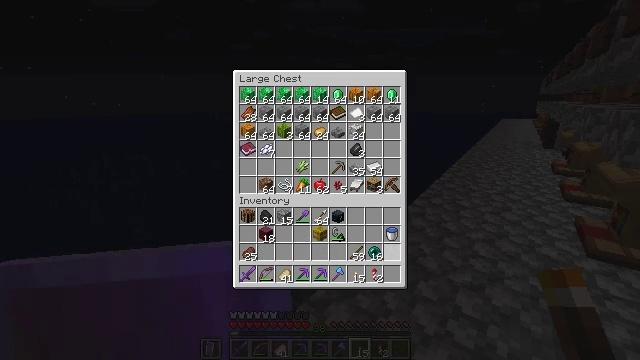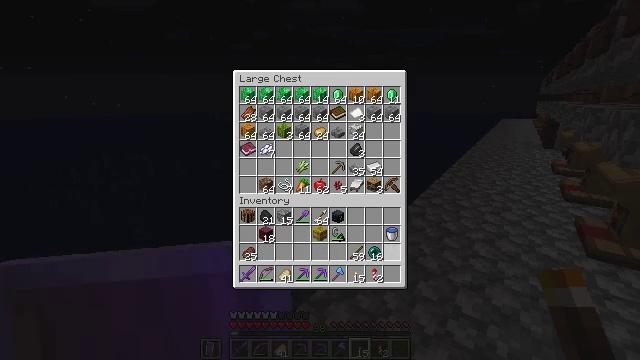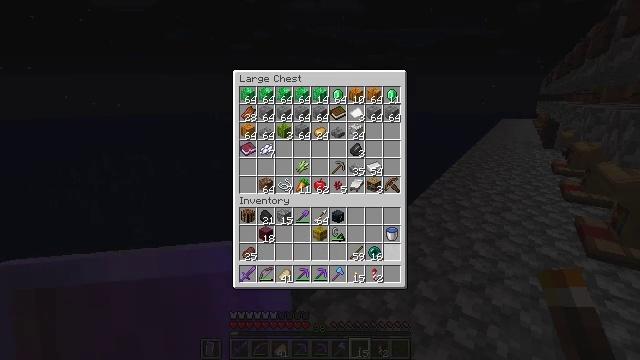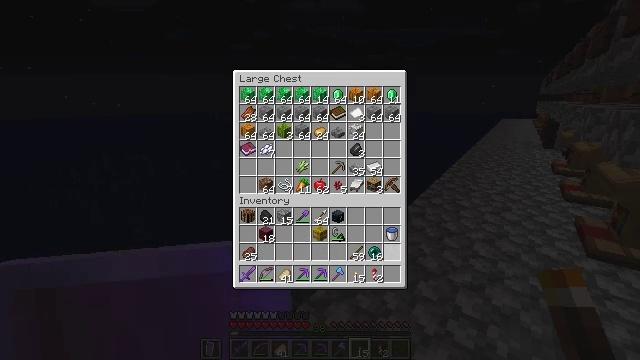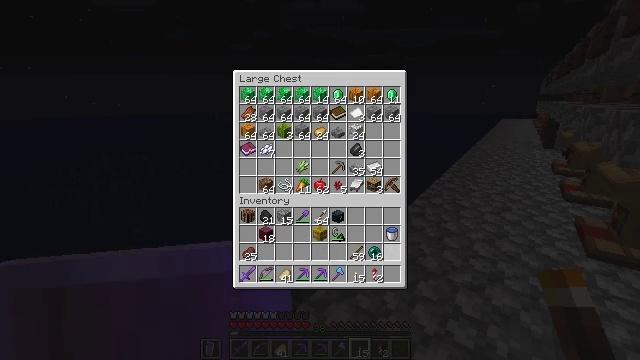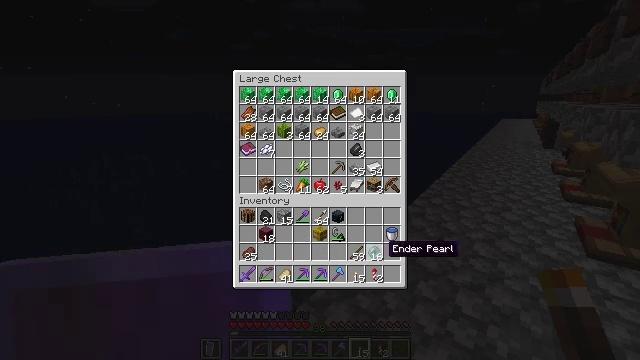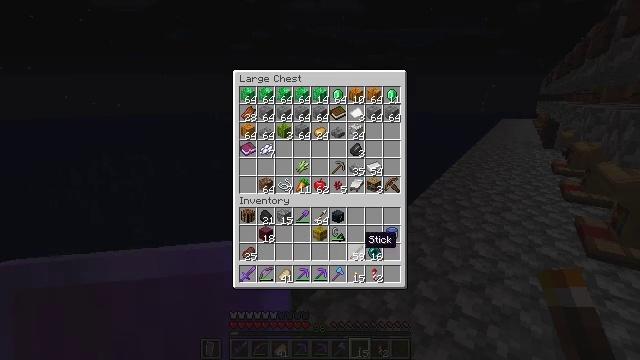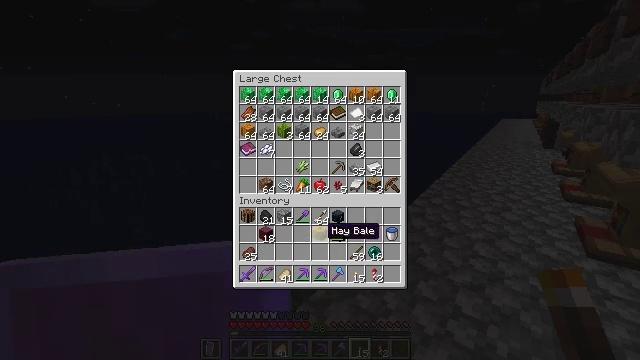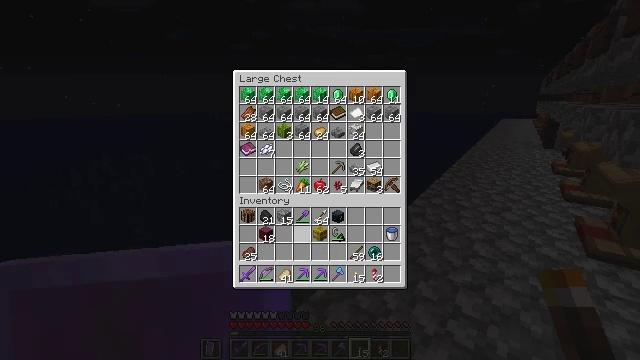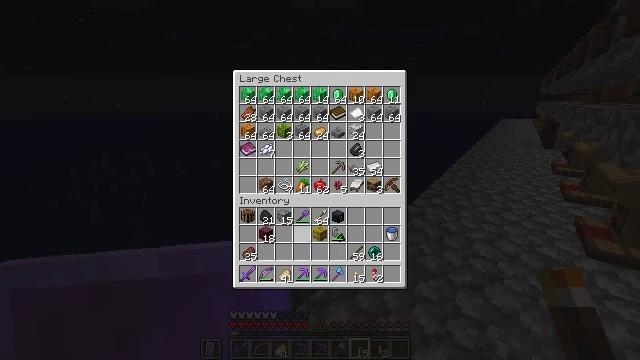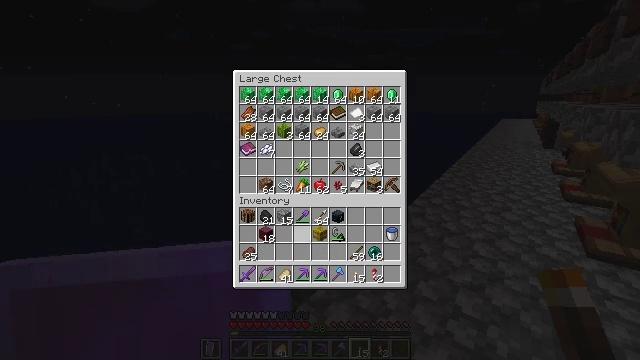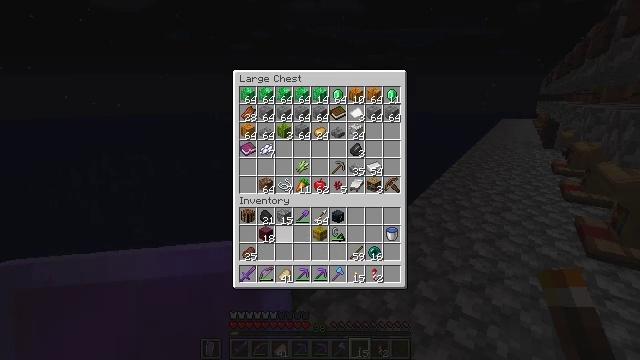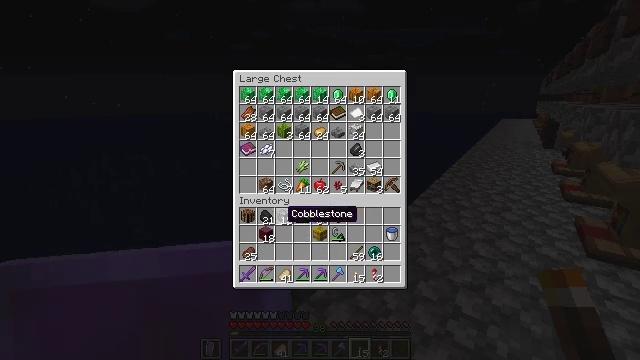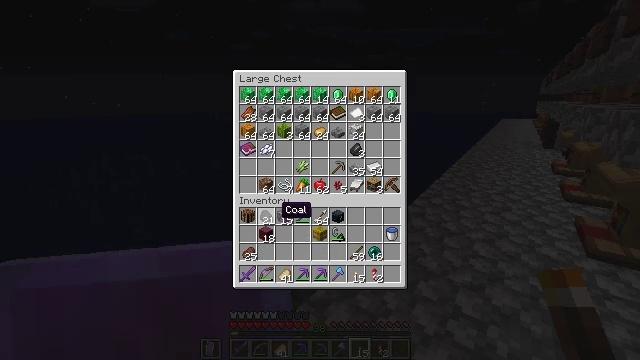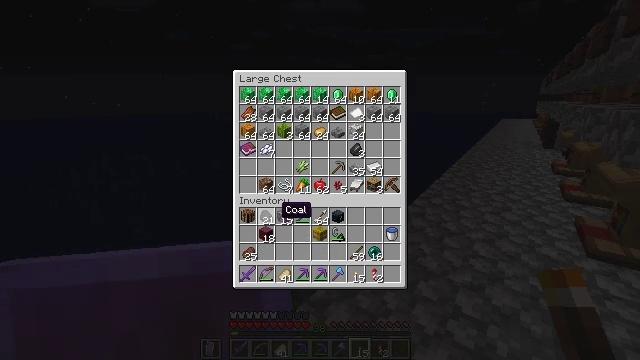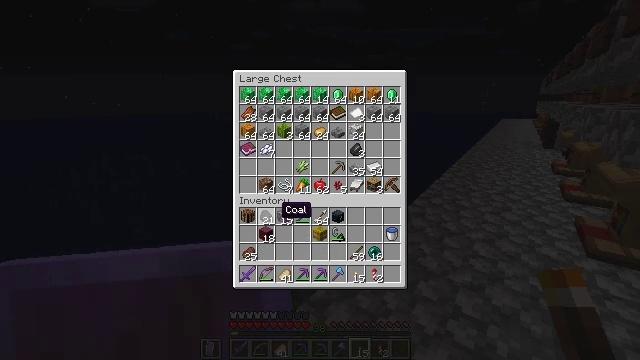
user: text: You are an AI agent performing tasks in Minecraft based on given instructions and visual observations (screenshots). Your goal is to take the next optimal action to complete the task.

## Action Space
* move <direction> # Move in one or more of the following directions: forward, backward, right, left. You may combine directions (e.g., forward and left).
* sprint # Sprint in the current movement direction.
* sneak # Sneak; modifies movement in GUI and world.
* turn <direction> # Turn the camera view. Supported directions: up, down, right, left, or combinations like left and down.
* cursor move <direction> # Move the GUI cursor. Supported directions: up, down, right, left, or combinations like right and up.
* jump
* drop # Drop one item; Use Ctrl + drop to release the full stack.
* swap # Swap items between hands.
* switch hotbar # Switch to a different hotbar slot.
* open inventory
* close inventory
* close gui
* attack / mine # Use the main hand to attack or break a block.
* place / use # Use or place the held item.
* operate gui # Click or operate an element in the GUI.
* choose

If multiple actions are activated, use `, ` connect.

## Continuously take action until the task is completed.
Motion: motion action
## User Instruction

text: Hold left click to mine the cobblestone wall.
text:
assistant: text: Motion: no_op
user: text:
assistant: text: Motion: no_op
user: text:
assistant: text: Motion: no_op
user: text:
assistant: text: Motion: no_op
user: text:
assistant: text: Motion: no_op
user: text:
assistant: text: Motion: turn left and up
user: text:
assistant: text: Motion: turn left and up
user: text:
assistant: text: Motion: turn left
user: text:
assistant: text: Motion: no_op
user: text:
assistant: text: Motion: no_op
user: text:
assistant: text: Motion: sneak, turn left and up
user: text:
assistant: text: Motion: sneak, turn left
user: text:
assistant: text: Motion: sneak
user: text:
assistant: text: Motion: sneak
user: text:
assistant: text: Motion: sneak
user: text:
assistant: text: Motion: sneak
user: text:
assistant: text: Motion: sneak
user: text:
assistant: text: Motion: sneak
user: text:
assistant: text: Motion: sneak
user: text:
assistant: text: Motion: sneak
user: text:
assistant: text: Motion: sneak
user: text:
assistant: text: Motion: sneak
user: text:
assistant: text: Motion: sneak
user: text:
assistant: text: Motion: sneak
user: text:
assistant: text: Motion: sneak
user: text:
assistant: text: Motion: sneak
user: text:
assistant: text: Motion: sneak
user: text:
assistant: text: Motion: sneak
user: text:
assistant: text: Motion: sneak
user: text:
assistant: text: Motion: sneak